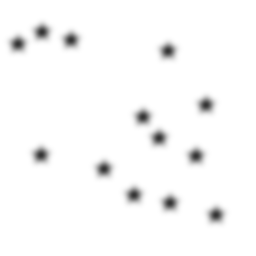
Squares: 0
Triangles: 0
Stars: 13
Total shapes: 13